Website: crate-barrel
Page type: receipt
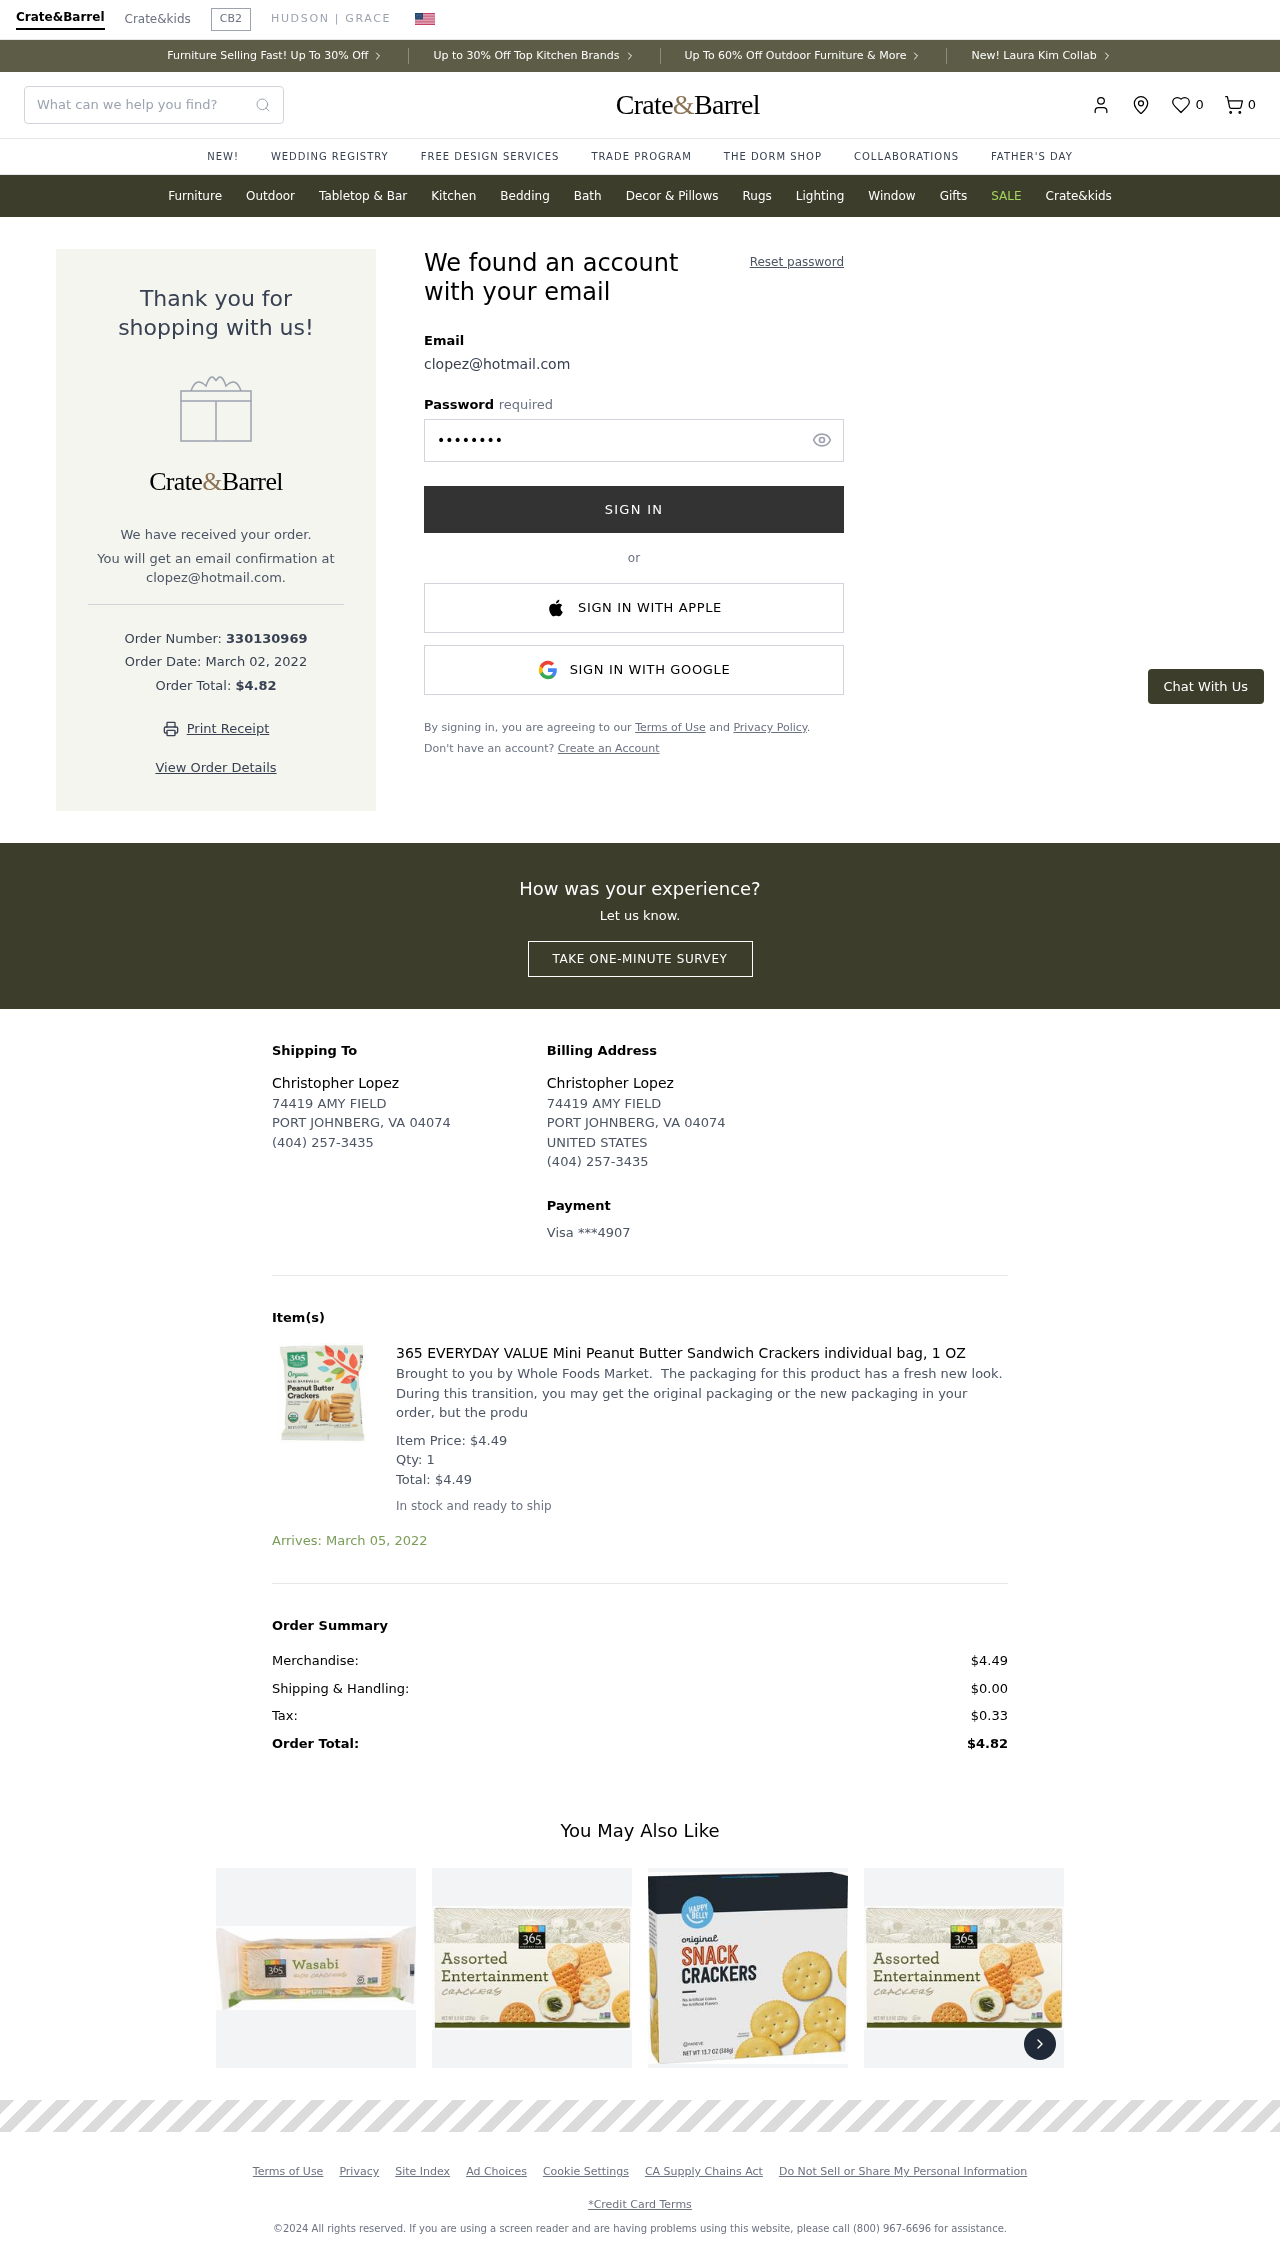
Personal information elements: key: PII_CARD_LAST4
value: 4907
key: PII_CARD_TYPE
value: Visa
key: PII_COUNTRY
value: UNITED STATES
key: PII_EMAIL
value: clopez@hotmail.com
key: PII_FULLNAME
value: Christopher Lopez
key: PII_STREET
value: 74419 AMY FIELD
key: PII_EMAIL2
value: clopez@hotmail.com
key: PII_CITY_STATE_ZIP
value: PORT JOHNBERG, VA 04074
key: PII_PHONE
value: (404) 257-3435
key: PII_FULLNAME2
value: Christopher Lopez
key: PII_STREET2
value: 74419 AMY FIELD
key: PII_POSTCODE
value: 04074
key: PII_STATE_ABBR
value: VA
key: PII_POSTCODE_FULL
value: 04074
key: PII_POSTCODE_NUMERIC
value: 4074
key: PII_PHONE2
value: (404) 257-3435
Product elements: key: PRODUCT1_DESC
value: Brought to you by Whole Foods Market.  The packaging for this product has a fresh new look. During this transition, you may get the original packaging or the new packaging in your order, but the produ
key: PRODUCT1_NAME
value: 365 EVERYDAY VALUE Mini Peanut Butter Sandwich Crackers individual bag, 1 OZ
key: PRODUCT1_PRICE
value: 4.49
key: PRODUCT1_QUANTITY
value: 1
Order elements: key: ORDER_NUM_ITEMS
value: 0
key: ORDER_ID
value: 330130969
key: ORDER_DATE
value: March 02, 2022
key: ORDER_TOTAL
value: $4.82
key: ORDER_ITEM_TOTAL
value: $4.49
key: ORDER_DELIVERY_DATE
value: Arrives: March 05, 2022
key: ORDER_SUBTOTAL
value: $4.49
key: ORDER_SHIPPING_COST
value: $0.00
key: ORDER_TAX
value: $0.33
Search elements: key: HEADER_SEARCH
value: What can we help you find?
Other elements: key: FAVORITES_COUNT
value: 0